Field crop: maize
Growth stage: 2
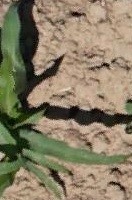
Species: maize